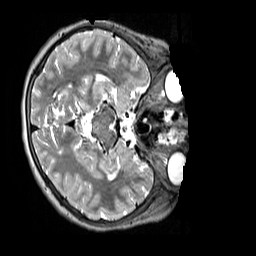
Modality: T2w
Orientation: axial
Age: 11
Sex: female
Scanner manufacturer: siemens
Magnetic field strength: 3 T
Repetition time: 3.2 s
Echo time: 0.408 s